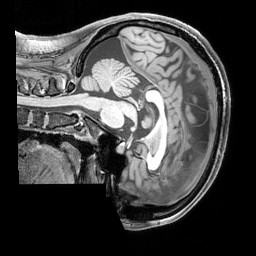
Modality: T1w
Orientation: sagittal
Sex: female
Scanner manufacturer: siemens
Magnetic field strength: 3 T
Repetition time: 2.3 s
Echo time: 0.00226 s